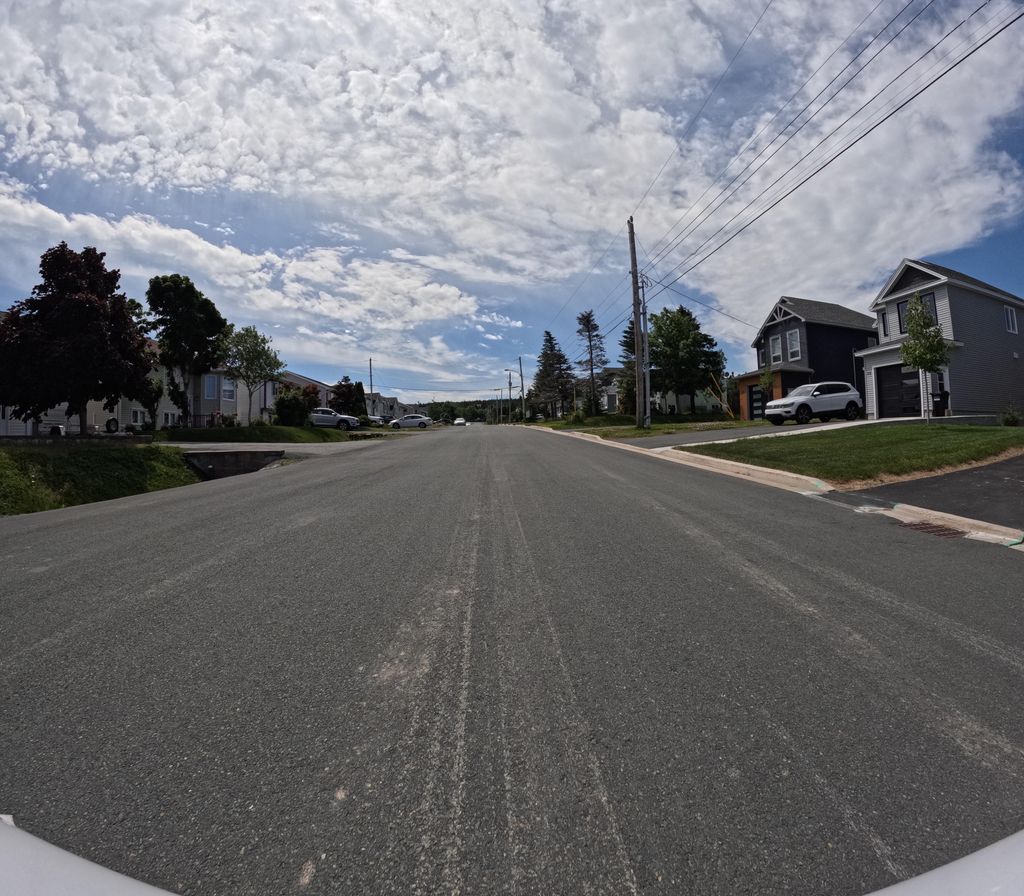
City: st_johns